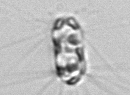
Label: Corethron_hystrix